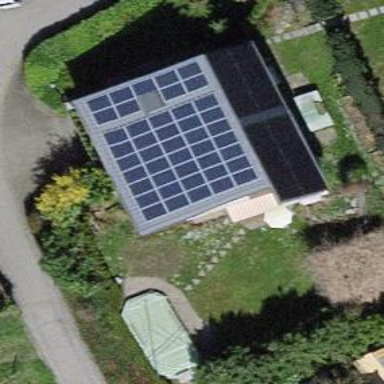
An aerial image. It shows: Solar power generator using photovoltaic method with solar photovoltaic panel types.